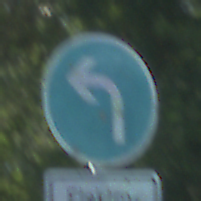
Verkehrszeichen: VorgeschriebeneFahrtrichtungLinks
Zusatzzeichen unten: BesondereFahrzeugeUndTransportgueter11
Umgebung: Outdoor, Nature
Tageszeit: MorningAfternoon
Wetter: Clear
Licht: Natural
Jahreszeit: NotSpecified
Kontrast: HighContrast